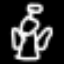
Label: angel